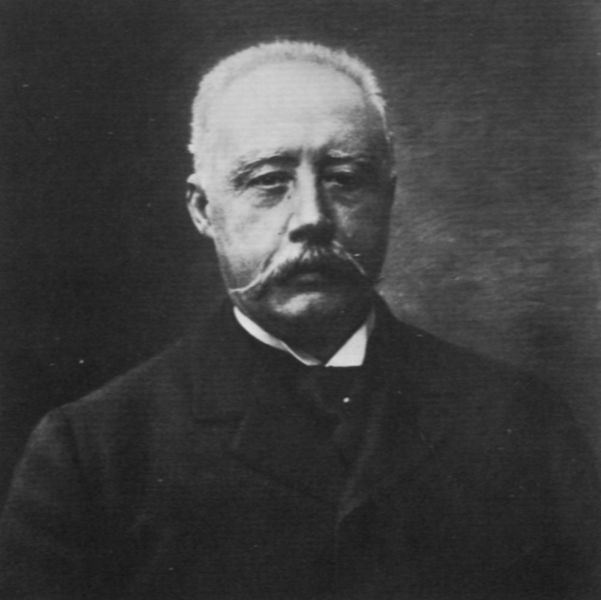
Titel: Albert Duc de Broglie (1821-1901), Ministerpräsident 1873 und 1877
Künstler: Atelier Nadar
Institution: unbekannt
Schlagwörter: dunkel, kopf, mann, schatten, weiß, ausschnitt, frisur, grau, haar, hell, hintergrund, licht, mund, nase, ohr, schwarz, stirn, blick, alt, anzug, bart, hemd, jacke, schnurrbart, wand, augen, falten, gesicht, knoten, kragen, bildnis, herr, portrait, porträt, auge, haare, mantel, stoff, kind, augenbrauen, brustbild, frontal, kinn, knopf, lippe, lippen, ohren, schulter, wangen, alter mann, kahl, ausdruck, frack, schnäuzer, falte, steif, krawatte, ernst, streng, brauen, büste, glatze, schlitzaugen, starr, wange, augenbraue, knöpfe, hemdkragen, jackett, revers, sakko, schnauzbart, schnauzer, tränensäcke, jacket, gespalten, lider, foto, fotografie, photographie, hängen, alter, greis, gesetzt, schwarz-weiss, mundwinkel, portait, bismarck, stehkragen, augenlider, politiker, halbglatze, kurz, photo, schlips, frontalansicht, hängend, portät, zugeknöpft, binder, gelehrter, oberlippenbart, männerkopf, schwar, kurzhaar, unterlippe, verschlossen, atellier, kinnspalte, knop, daguerrotypie, sacko, revier, nadar, blitzlicht, halbgeschlossen, herabfallend, vollippig, windsorknoten, schwarz weißß, schlipps, zu, reveer, ohr4, hointergrund, schnaubert